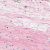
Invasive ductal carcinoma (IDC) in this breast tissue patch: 0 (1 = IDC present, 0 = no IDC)